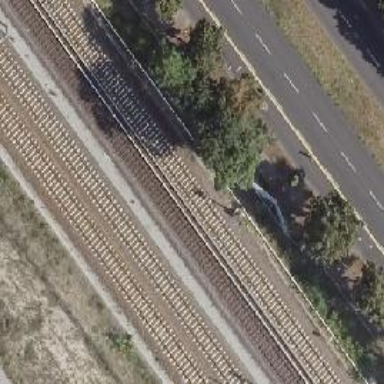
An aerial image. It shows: Railway signal.